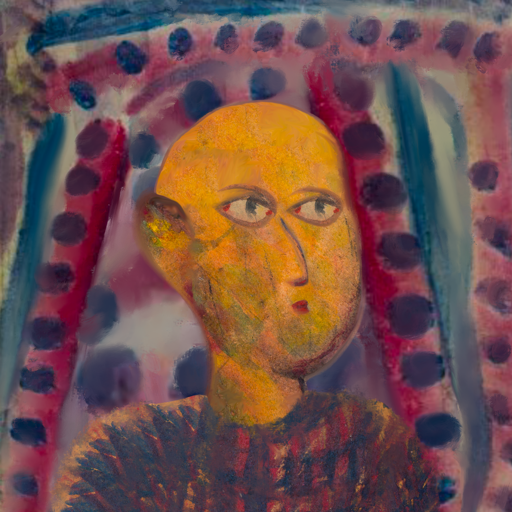
Background: HillGirl, Head And Neck Side: Gypsy_Mother, Face Side: GypsyMother, Bust: In_The_Sun, Hair Side: Blank, Head Accessory: Blank, Second Necklace: Blank, Necklace: Blank, Baby: Blank